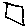
Label: square